Field crop: maize
Growth stage: 2
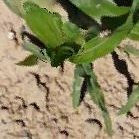
Species: maize